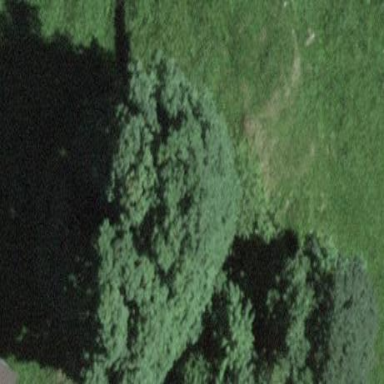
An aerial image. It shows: Forest area.